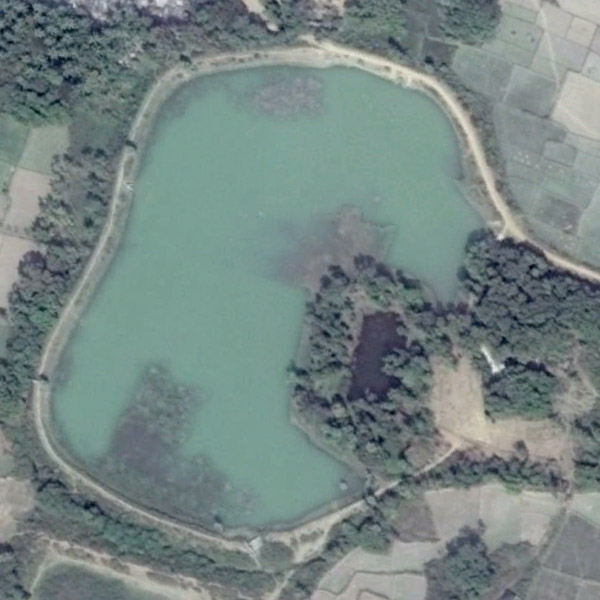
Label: Pond